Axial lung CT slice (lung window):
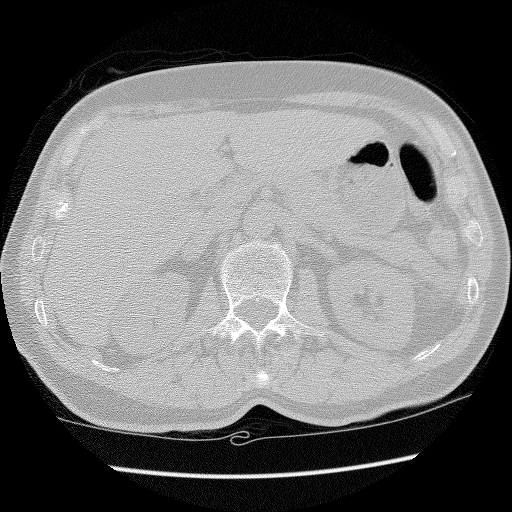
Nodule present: no